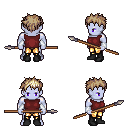
a pixel art fantasy rpg character, male body template, dark elf, purple skin, maroon sleeveless shirt, gold greaves, white blonde bedhead hairstyle, white cloth bracers, black shoes, spear, four views (front, back, left, right), 2x2 character sprite sheet, small pixel art, hard edges, no anti-aliasing